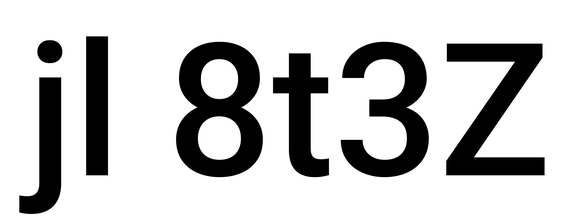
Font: Roboto_Medium